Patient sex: M
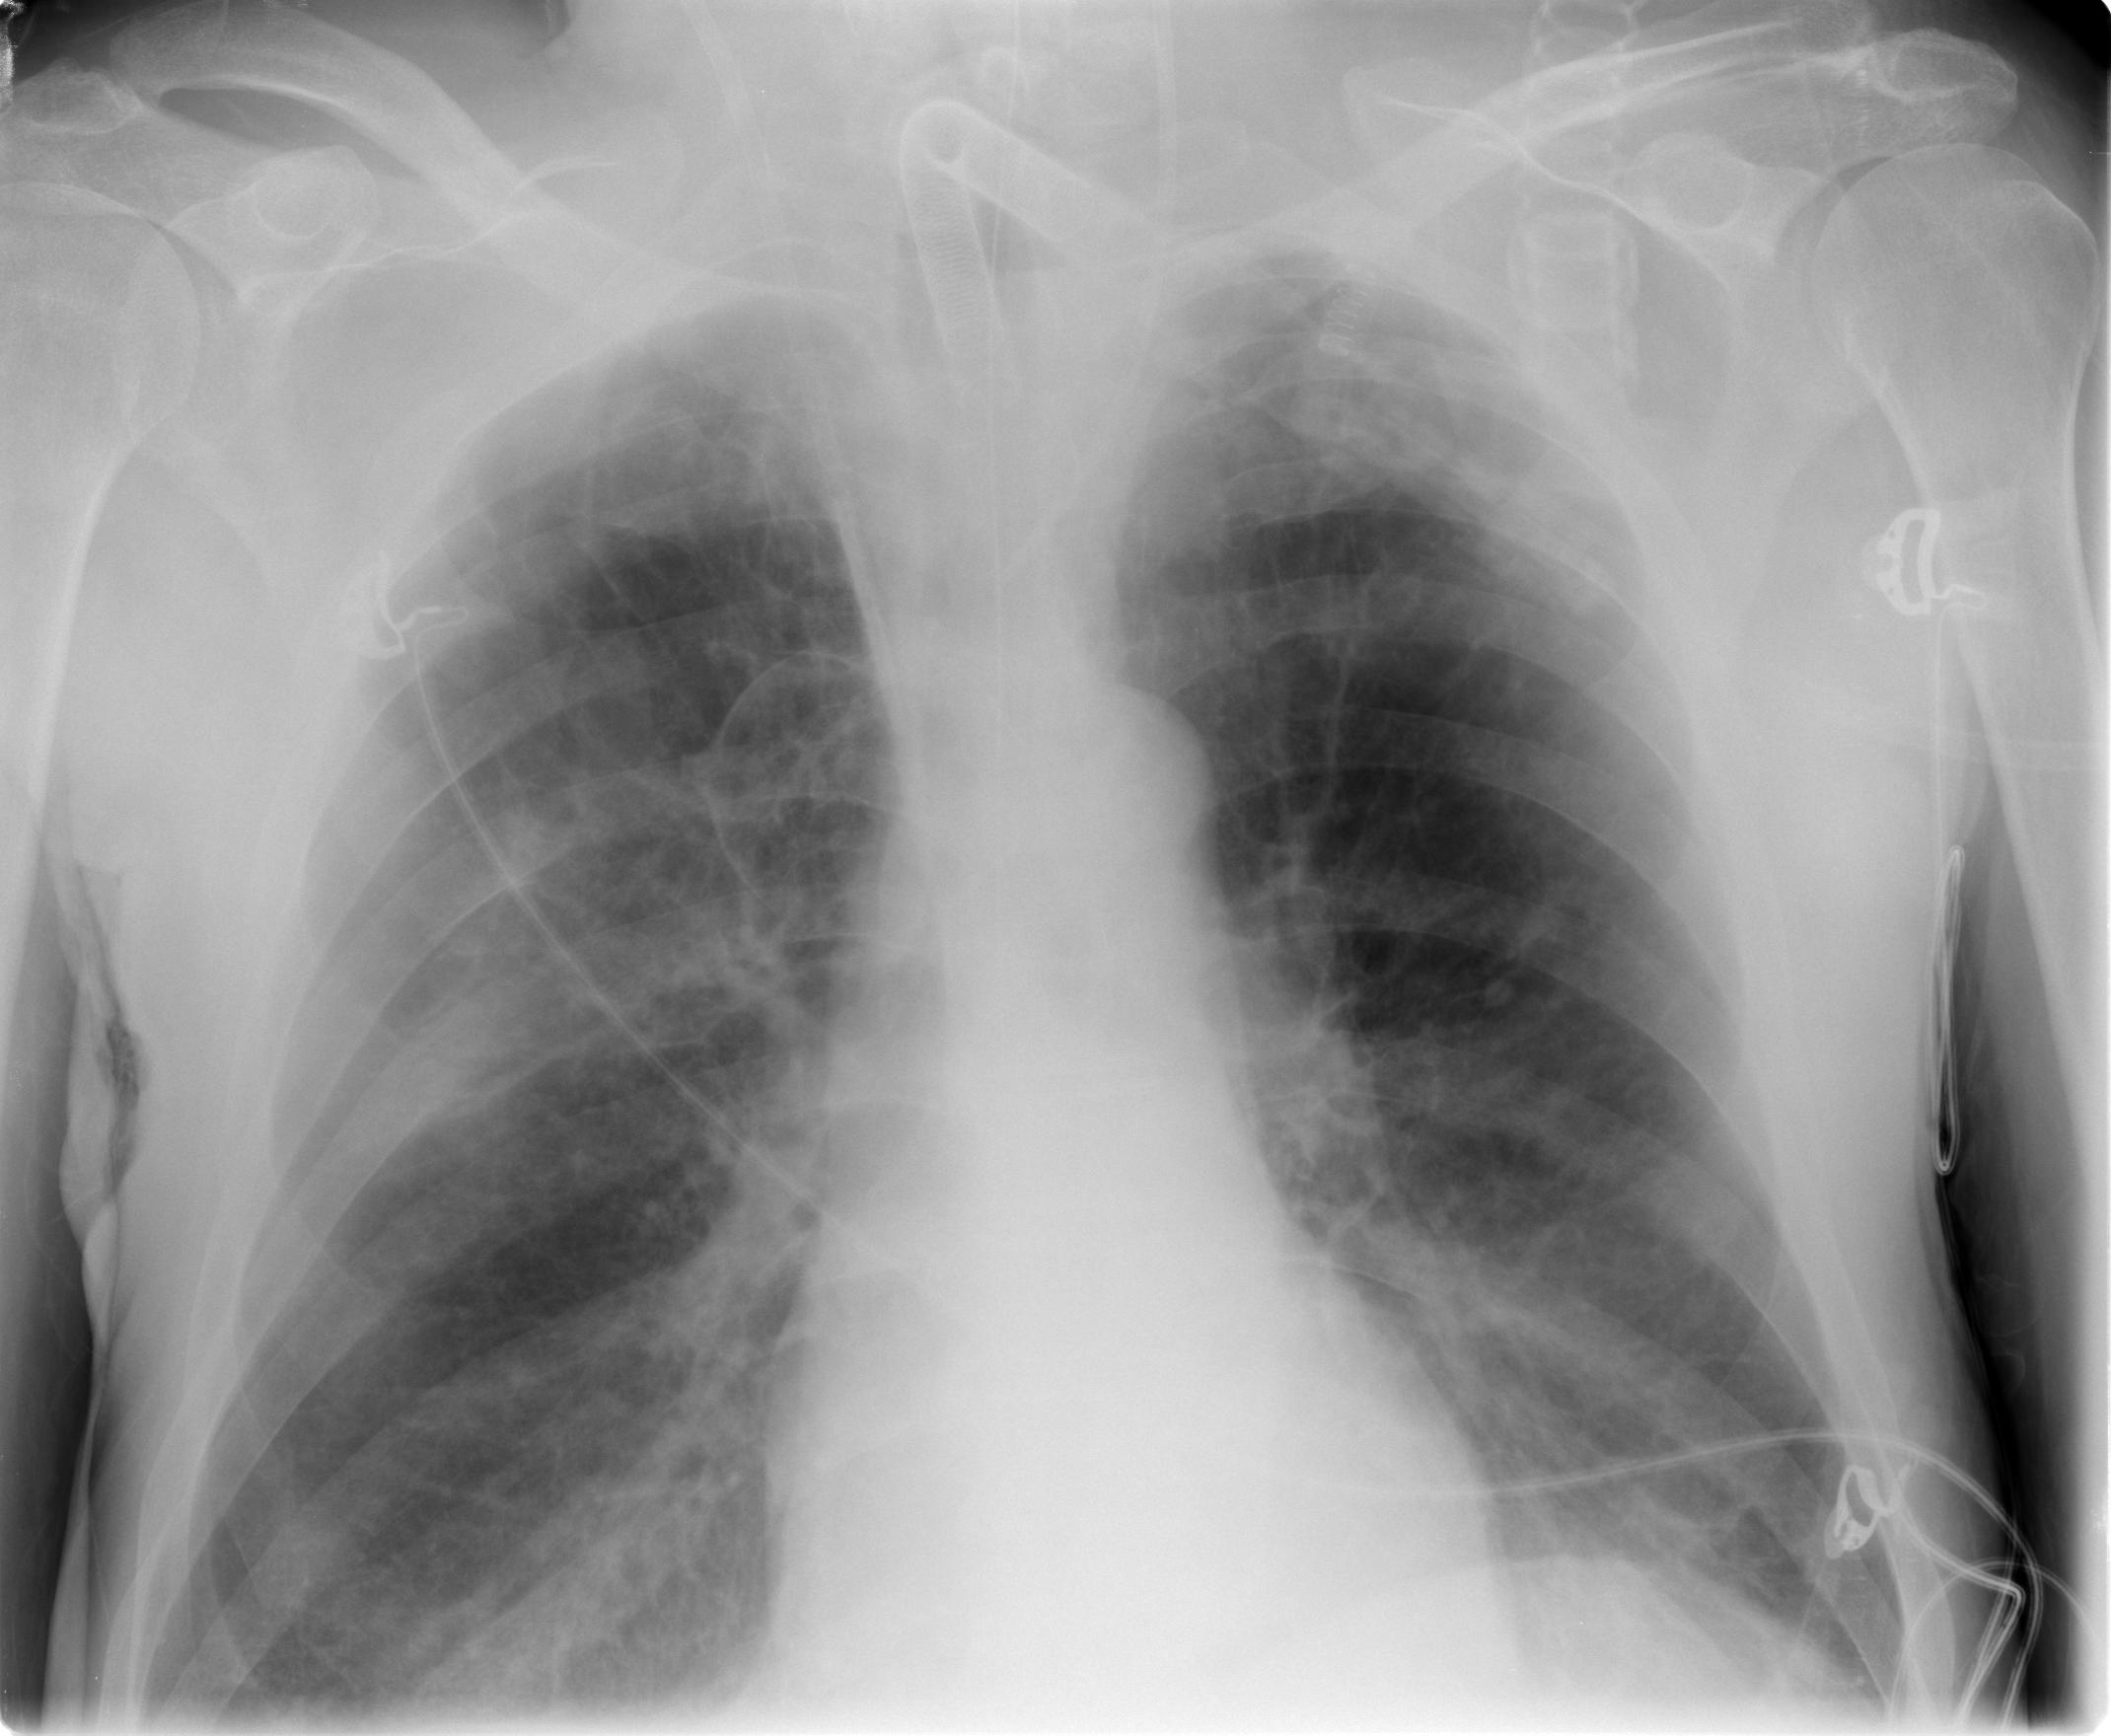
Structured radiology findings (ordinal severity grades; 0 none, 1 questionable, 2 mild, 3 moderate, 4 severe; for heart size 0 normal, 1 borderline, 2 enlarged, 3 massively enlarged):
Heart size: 0
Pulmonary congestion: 2
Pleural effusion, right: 0
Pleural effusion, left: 0
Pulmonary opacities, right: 0
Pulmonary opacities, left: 0
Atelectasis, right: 0
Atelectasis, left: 0